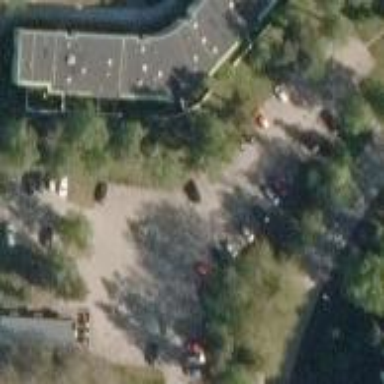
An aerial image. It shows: Parking area.